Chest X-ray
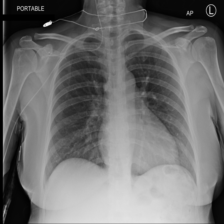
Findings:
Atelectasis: negative
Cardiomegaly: negative
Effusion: negative
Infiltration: negative
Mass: negative
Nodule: negative
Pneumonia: negative
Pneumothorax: negative
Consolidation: negative
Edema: negative
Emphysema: negative
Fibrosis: negative
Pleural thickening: negative
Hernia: negative